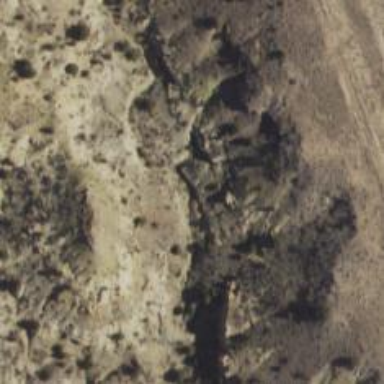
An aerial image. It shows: Natural cliff.